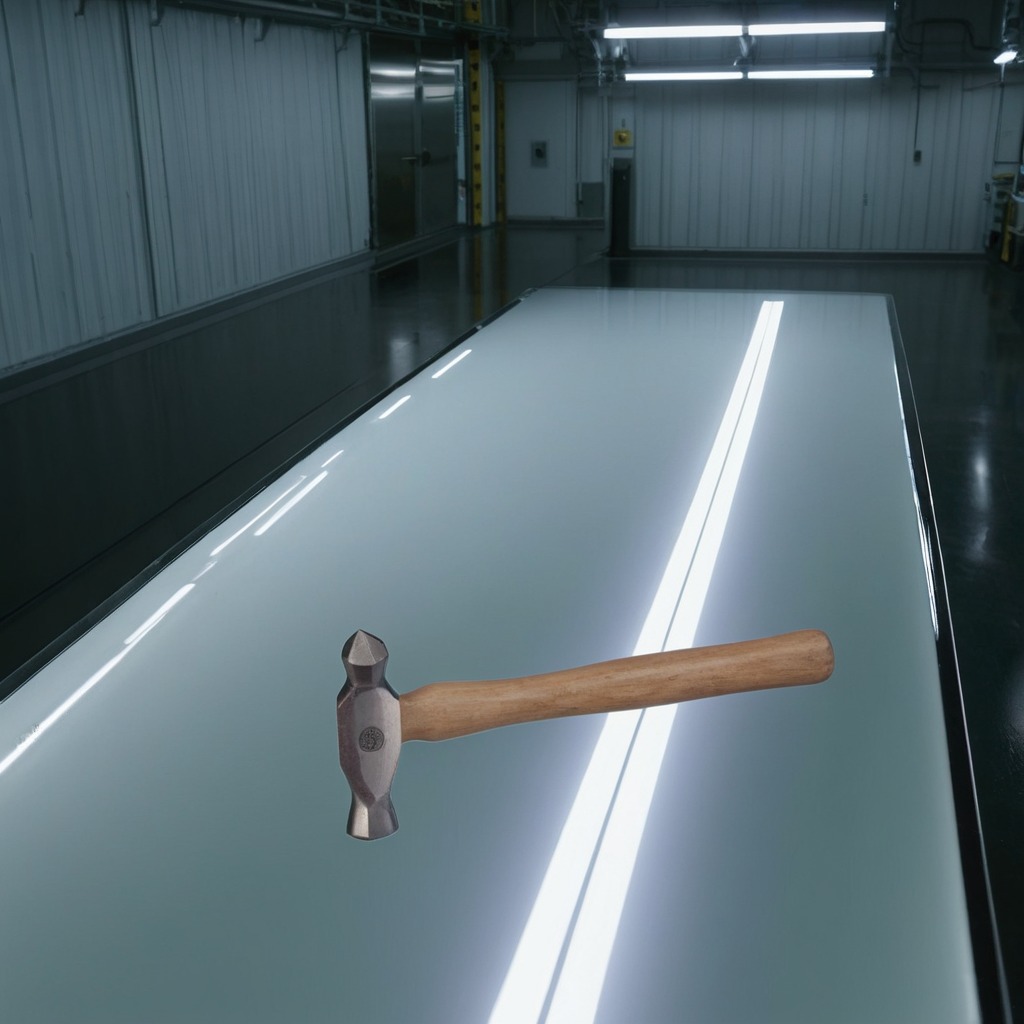
A hammer is lying on the table.